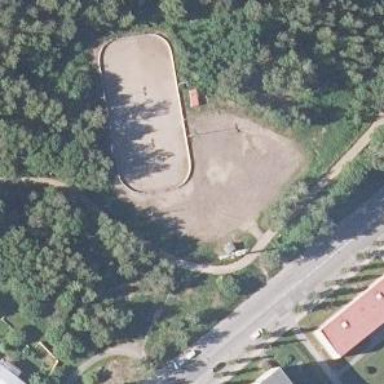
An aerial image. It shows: Ice rink used for multiple sports including ice hockey and ice skating.